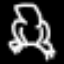
Label: frog